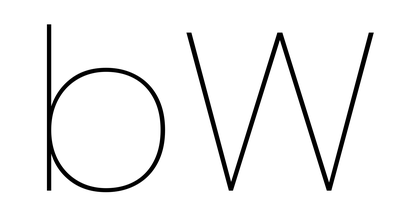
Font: Poppins-Thin